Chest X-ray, PA view. Patient: 59 years old, sex F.
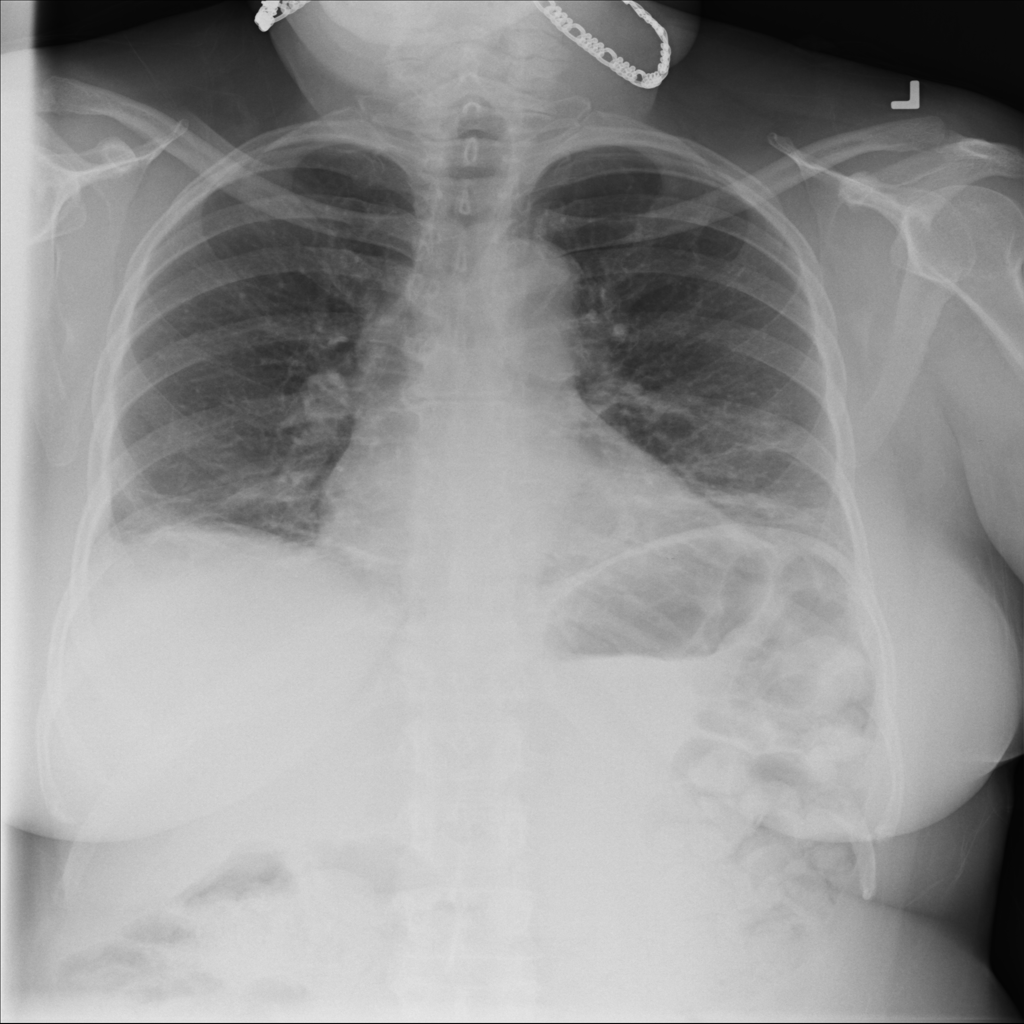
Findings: Atelectasis